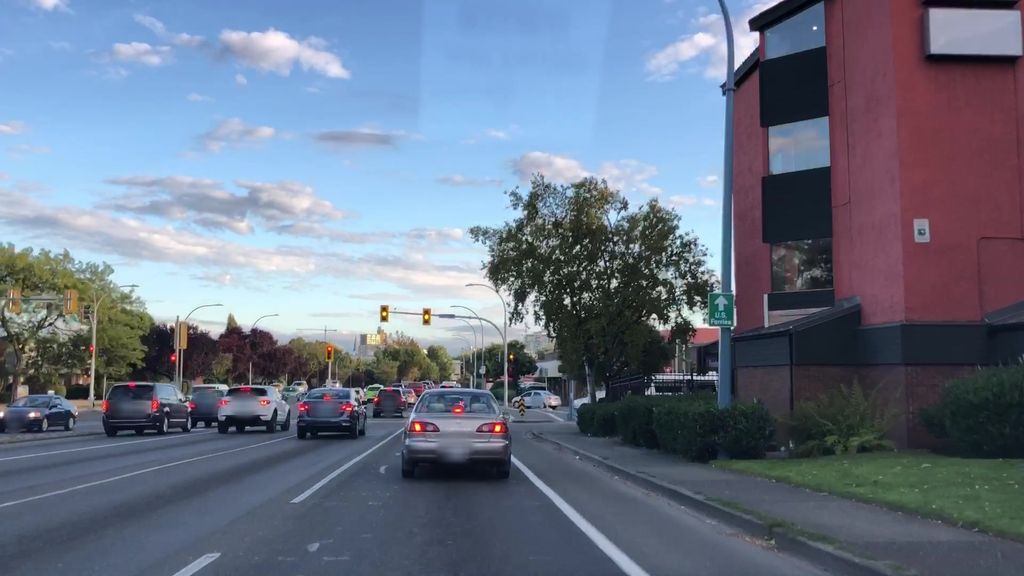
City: victoria